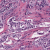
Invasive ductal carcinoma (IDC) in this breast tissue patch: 1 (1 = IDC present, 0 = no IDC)